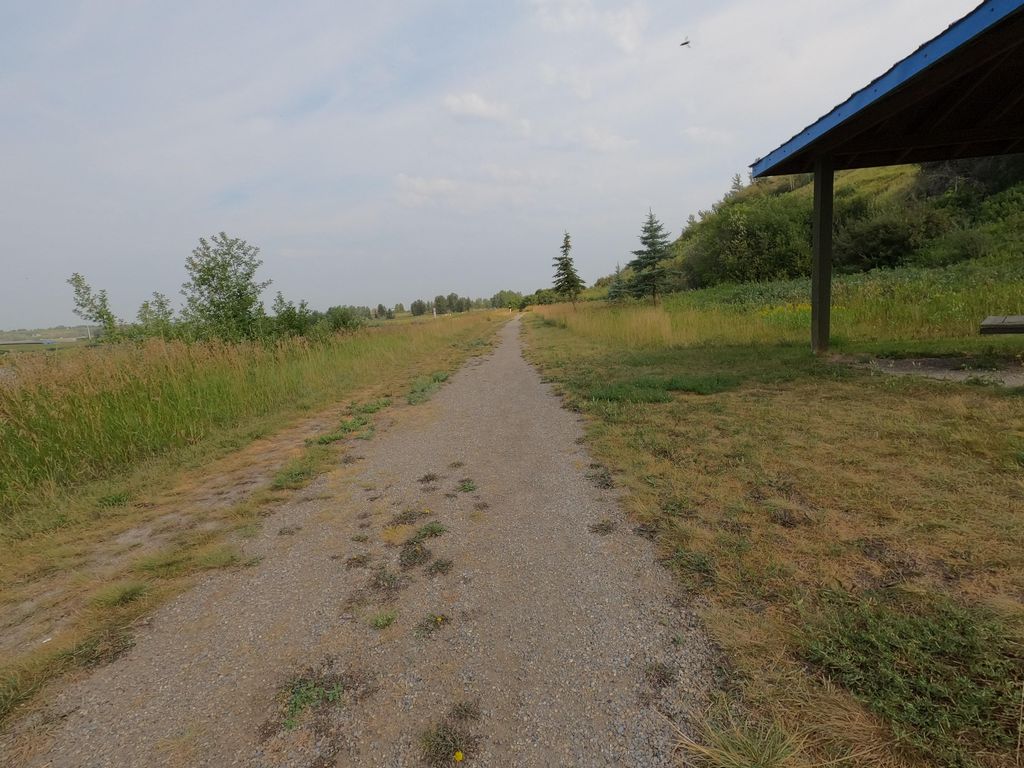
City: calgary